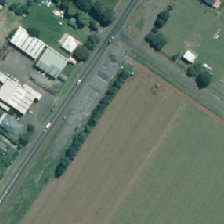
Land cover: shortrotation_cropland